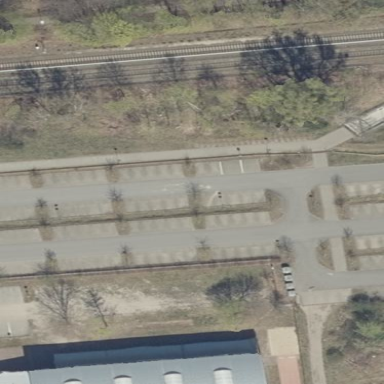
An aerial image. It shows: Park and ride parking facility with surface parking.